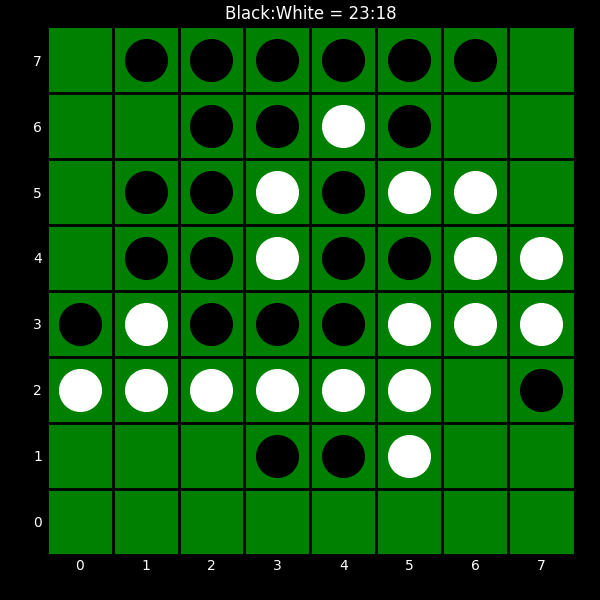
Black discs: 23
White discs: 18